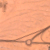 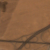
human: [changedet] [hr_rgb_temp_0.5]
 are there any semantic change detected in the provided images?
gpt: The road crossing was extended.